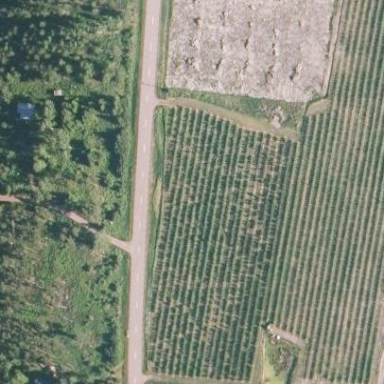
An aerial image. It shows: Orchard.